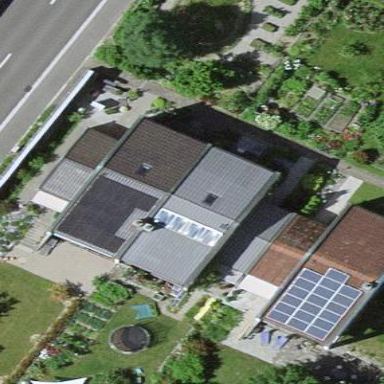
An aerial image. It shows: Simple and straightforward house.